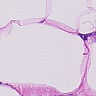
Metastatic tissue present: no